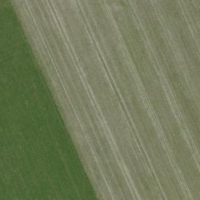
EUNIS habitat code: 52
Species observed at this site:
Anas platyrhynchos
Hirundo rustica
Milvus migrans
Corvus cornix
Phoenicurus phoenicurus
Fringilla coelebs
Saxicola rubicola
Lanius collurio
Motacilla alba
Columba palumbus